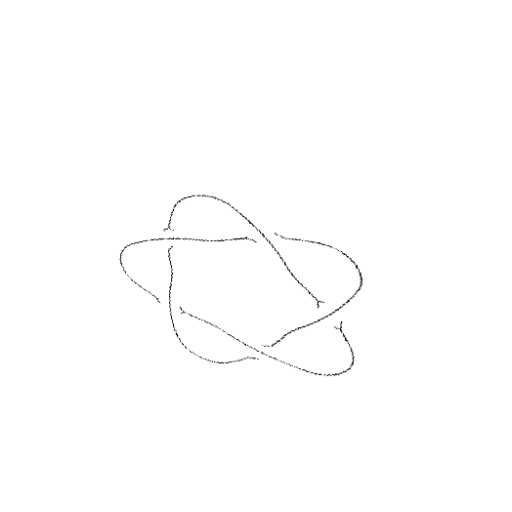
Crossing number: 5